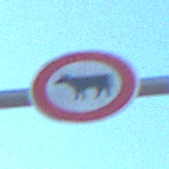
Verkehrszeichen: VerbotViehtrieb
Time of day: MorningAfternoon
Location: Outdoor (Urban)
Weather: Clear
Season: NotSpecified
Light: Natural